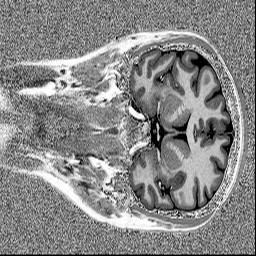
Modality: MP2RAGE
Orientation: coronal
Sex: female